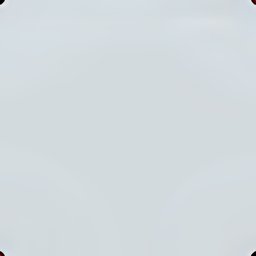
Name: white large square
Emoji: ⬜
Group: Symbols
Sub-group: geometric